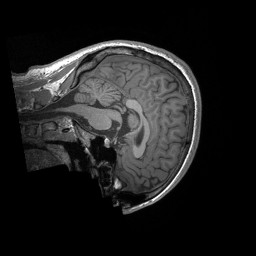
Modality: T1w
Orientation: sagittal
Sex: male
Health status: ill
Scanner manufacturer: siemens
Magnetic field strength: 3 T
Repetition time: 1.66 s
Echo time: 0.00254 s